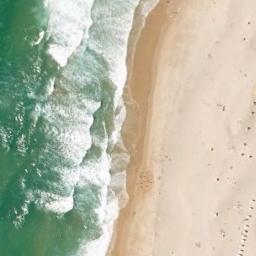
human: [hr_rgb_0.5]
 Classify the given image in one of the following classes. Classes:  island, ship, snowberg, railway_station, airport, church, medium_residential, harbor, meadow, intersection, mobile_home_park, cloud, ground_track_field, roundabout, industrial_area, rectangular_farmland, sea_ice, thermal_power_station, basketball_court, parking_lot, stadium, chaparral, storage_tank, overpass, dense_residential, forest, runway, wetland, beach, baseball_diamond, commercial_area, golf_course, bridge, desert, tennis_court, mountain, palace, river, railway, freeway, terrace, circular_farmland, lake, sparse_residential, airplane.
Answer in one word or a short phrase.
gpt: beach